Question: I have a list of Playlists. each Playlist contains a list of songs.
All this stuff is displayed by treeView. Near each song line in a treeview there is a button which deletes current song (song which button was clicked) from a playlist of current song.
To try to know in what playList current song is contained I am using these code:
'''
<Button CommandParameter="{Binding RelativeSource={RelativeSource FindAncestor,AncestorLevel=2 ,AncestorType={x:Type TreeViewItem}}}" Command="{Binding ElementName=treeCategories,Path=DataContext.delCompfromPL}" Content="delete"></Button>
'''
OfCourse I can just get the name of song (delete button of which was clicked), search this songTitle among all playlist's songs, but it will be delete all that song from all playlists. I want it to be deleted only from current playlist (from a playlist that contains a song, button of which was clicked).
I can't get playlist name from a TreeViewItem. I am getting a treeviewItem as an object, but can't convert it to its original type - PlaylistVM. It converts only to a TreeViewItem.

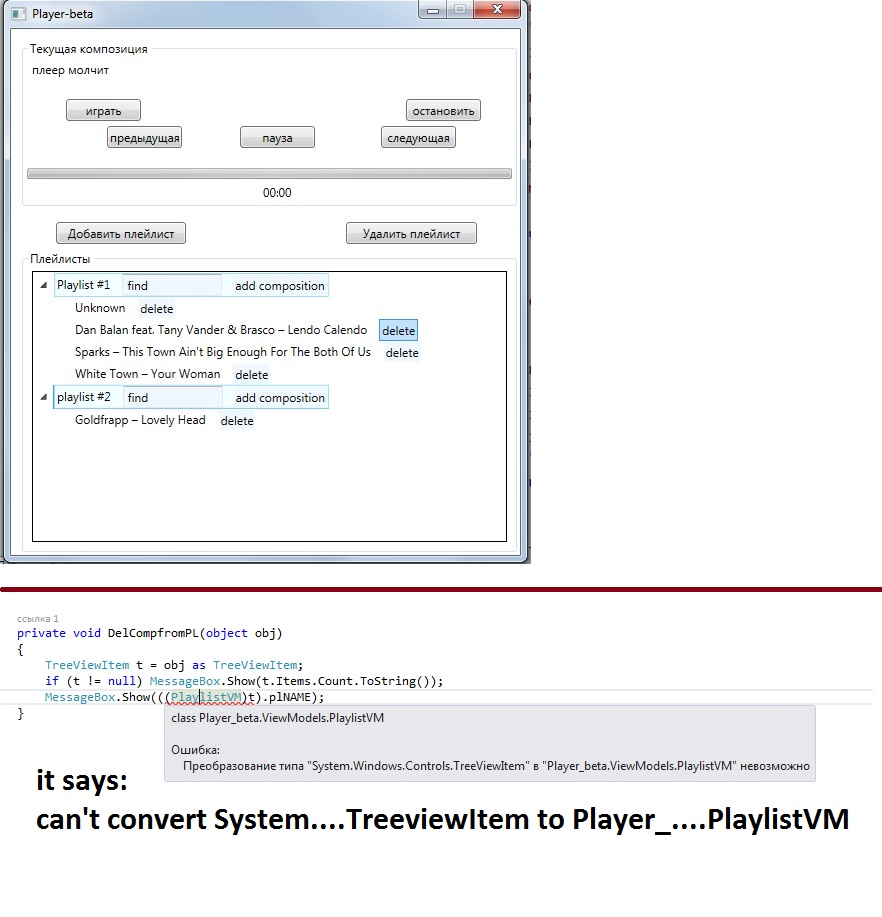
Answer: A object itself is the object that you provided as part of the collection, so casting from a to will fail.
However, the property of the object will contain the object you are looking for.
Hence, you can do this in your method:
'''
private void DelCompfromPL(object obj)
{
TreeViewItem t = obj as TreeViewItem;
PlayListVM p = (t == null) ? null : t.DataContext as PlayListVM;
...
}
'''
If you don't need to work with the object in your method, then another and better option would be to let the binding of the bind directly to the property of the parent object like this:
'''
<Button CommandParameter="{Binding DataContext, RelativeSource={RelativeSource FindAncestor,AncestorLevel=2 ,AncestorType={x:Type TreeViewItem}}}" ... />
'''
Of course, you would need to adapt your method accordingly:
'''
private void DelCompfromPL(object obj)
{
PlayListVM p = obj as PlayListVM;
...
}
'''